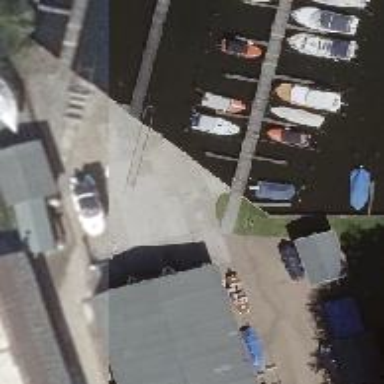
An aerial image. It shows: Slipway on leisure land.